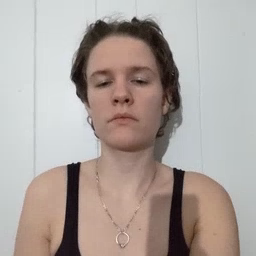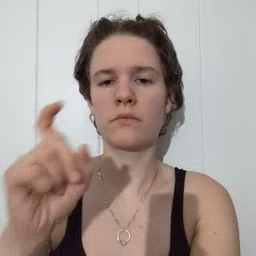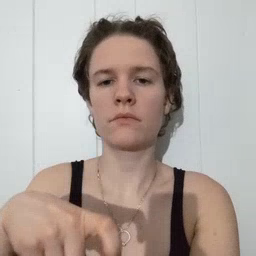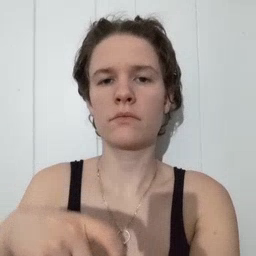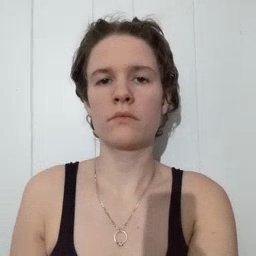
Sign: haveto